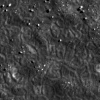
Atmospheric dust classification: not_dusty